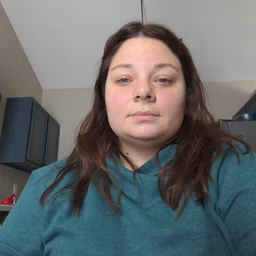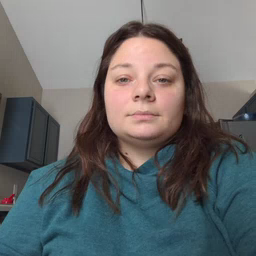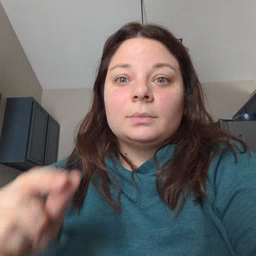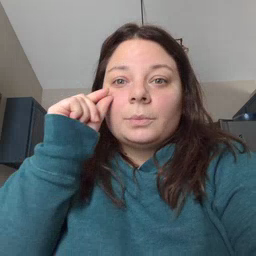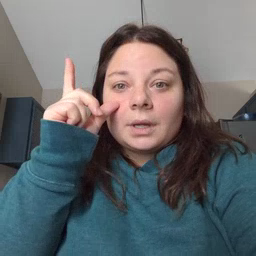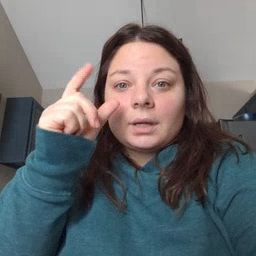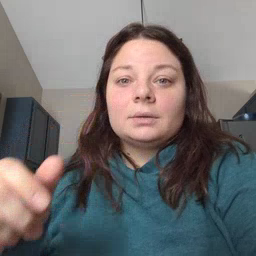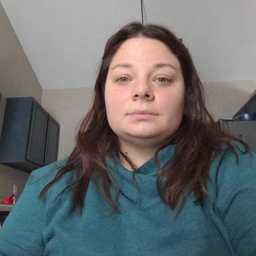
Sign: awake